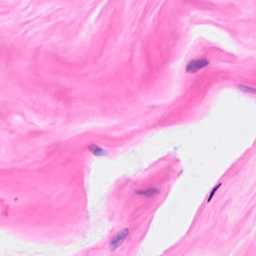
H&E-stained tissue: Breast